Current action and preconditions to check: trajectory_clear

Your task: For each precondition in the list above, predict whether it will hold at this action.

Consider the current scene as observed from the mobile robot's camera, and analyze the predicted future states of all dynamic agents (e.g., people, animals, vehicles, or any moving entities) within the NEXT SECOND.

IMPORTANT: Only answer "very likely" if you are absolutely certain—based on strong, clear evidence—that a dynamic agent will violate the precondition in the predicted future state. Do NOT answer "very likely" for unlikely, ambiguous, or low-probability risks.

Ask yourself for each precondition: Is there a high probability, with clear and convincing evidence, that the predicted future states of any dynamic agent will interfere with the predicted future state of the currently executing action within the NEXT SECOND, causing that precondition to fail?

Assess the risk level based on these predictions. Use "likely" or "very likely" if motions create a clear risk of interference.

Use "neutral" or "improbable" if agents are nearby but their predicted paths are clearly diverging or non-conflicting.

Failure Risk Categories: "very improbable", "improbable", "neutral", "likely", "very likely"

Answer Format: Output ONLY the probability_of_failure value from these categories: "very improbable", "improbable", "neutral", "likely", "very likely"

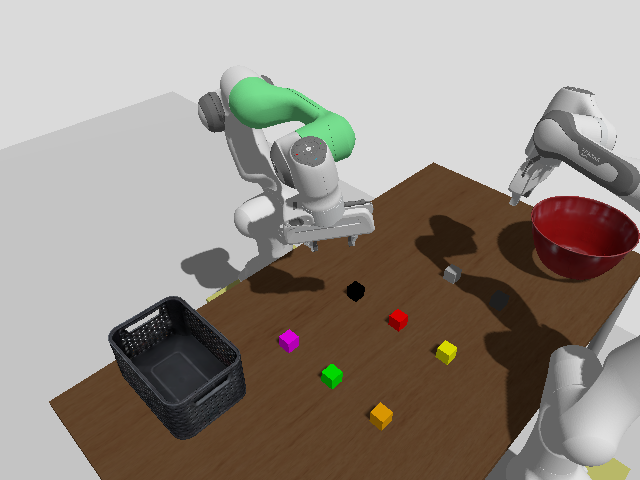

Answer: very improbable